Question: In WPF, I want to add a userControl in/over titlebar in Window, like this:

The Red part is that UserControl, and the Green part is titlebar.
Now I hope to get some suggestions from you. Need to extend the Window class or just customize the style of the Window? It's better to provide source code.
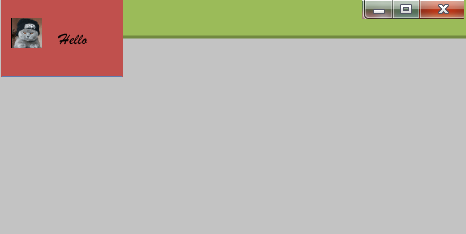
Answer: You can do this by implementing your own title bar.
In order to do so set your window style to none:
'''
WindowStyle="None"
'''
This will mean that the window will have no control box (minimize, maximize, and close buttons) and you will need to implement your own.
You can take a look at the following links to get you started:
<URL>
<URL>
<URL>
<URL>
Good luck